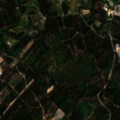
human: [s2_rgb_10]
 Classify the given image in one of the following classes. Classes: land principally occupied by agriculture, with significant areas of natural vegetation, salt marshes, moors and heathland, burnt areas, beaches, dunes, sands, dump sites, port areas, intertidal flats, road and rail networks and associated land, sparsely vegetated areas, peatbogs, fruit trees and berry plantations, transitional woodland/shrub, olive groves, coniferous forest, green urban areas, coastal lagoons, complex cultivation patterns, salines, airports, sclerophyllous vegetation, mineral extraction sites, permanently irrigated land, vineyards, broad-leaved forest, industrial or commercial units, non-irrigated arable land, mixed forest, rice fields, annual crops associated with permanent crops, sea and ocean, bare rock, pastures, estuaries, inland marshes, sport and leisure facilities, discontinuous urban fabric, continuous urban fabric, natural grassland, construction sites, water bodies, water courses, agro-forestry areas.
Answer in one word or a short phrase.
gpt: complex cultivation patterns, land principally occupied by agriculture, with significant areas of natural vegetation, mixed forest, transitional woodland/shrub